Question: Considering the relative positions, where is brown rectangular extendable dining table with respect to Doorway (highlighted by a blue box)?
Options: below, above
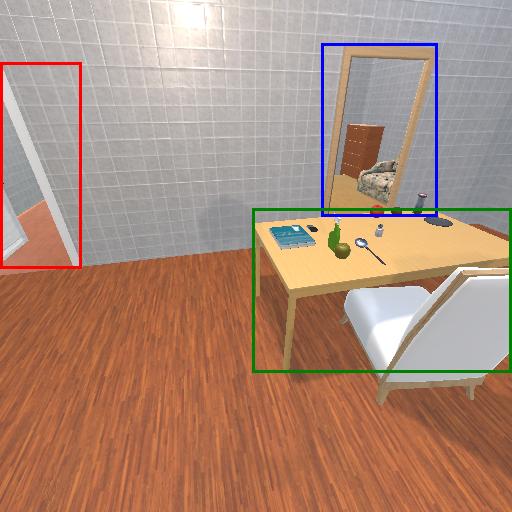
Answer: below